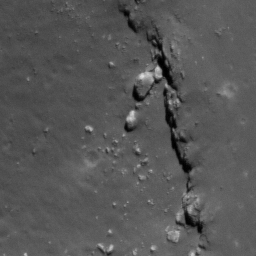
Pit: Copernicus LB3
Host crater: Copernicus
Host type: impact_melt
Lunar coordinates: latitude 10.095, longitude 339.923